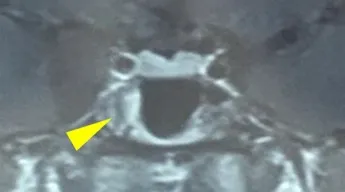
Enlargement of the pituitary lesion involving right cavernous sinus (June 28, 2019).
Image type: radiology (mri)